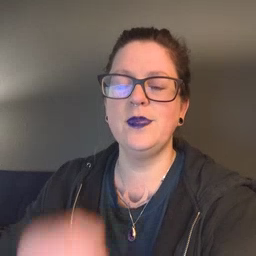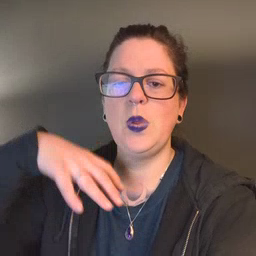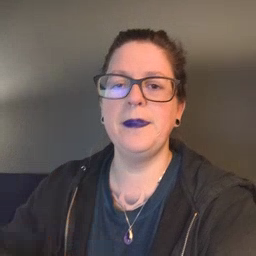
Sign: drop